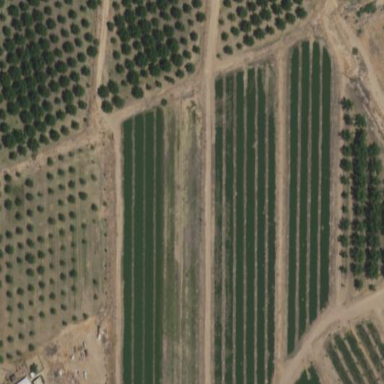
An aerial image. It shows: Orchard.